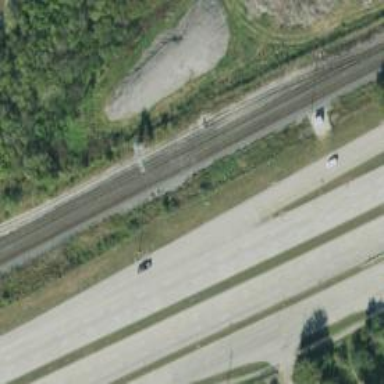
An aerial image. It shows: Railway signal.